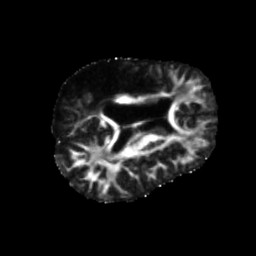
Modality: FA
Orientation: axial
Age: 43
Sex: male
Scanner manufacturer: siemens
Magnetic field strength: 3 T
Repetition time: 5.47 s
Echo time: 0.0854 s